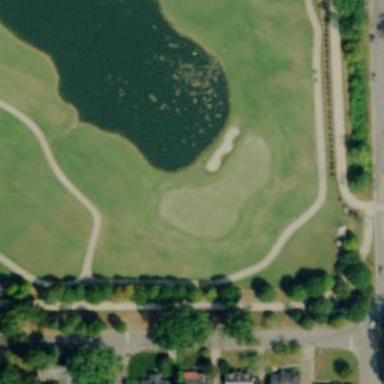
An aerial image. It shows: Green golf area with grass land use.